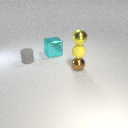
large cyan metal cube behind small gray rubber cylinder